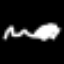
Label: squiggle